Question: So I have seen the many other posts on this, and I think I have tried almost all of them. I don't want this to be a duplicate, but I can't get a solution to my problem. I have a setup like this:

When I get to my Scroll View Controller, I can page over just fine, but I can also move the pictures around vertically. I think it has something to do with the NavigationBar forcing the ScrollView frame down, but still having the frame set to the full screen size. How do I prevent any vertical scrolling on the Scroll View View Controller? My .m is below:
'''
- (void)viewDidLoad
{
[super viewDidLoad];
// Do any additional setup after loading the view.
self.navigationController.navigationBarHidden = NO;
i = 0;
_PhotoBundle = [[NSBundle mainBundle] pathsForResourcesOfType:@".jpg"inDirectory:@"Dog_Images"];
_PhotoArray = [[NSMutableArray alloc] initWithCapacity:_PhotoBundle.count];
for (NSString* path in _PhotoBundle)
{
[_PhotoArray addObject:[UIImage imageWithContentsOfFile:path]];
}
for (int x = 0; x < _PhotoArray.count; x++)
{
CGRect frame;
frame.origin.x = self.mainScroll.frame.size.width * x;
frame.origin.y = 0;
frame.size = self.mainScroll.frame.size;
UIImage *nextImg = [[UIImage alloc] init];
nextImg = [_PhotoArray objectAtIndex:x];
UIImageView *nextIV = [[UIImageView alloc] initWithFrame:frame];
[nextIV setImage:nextImg];
[self.mainScroll addSubview:nextIV];
//NSLog(@"Pass %d", x);
}
self.mainScroll.contentSize = CGSizeMake(self.mainScroll.frame.size.width * _PhotoArray.count, self.mainScroll.frame.size.height);
}
'''
Thank you very much!!
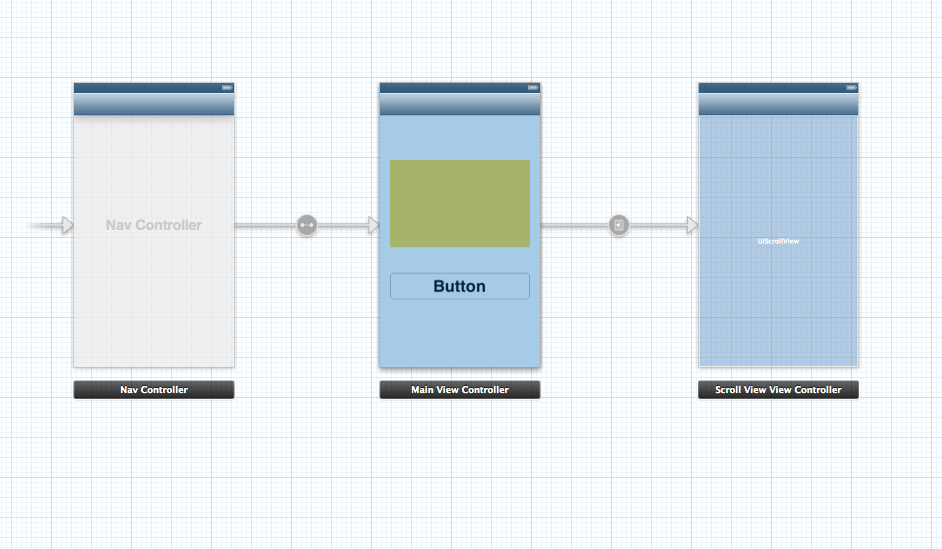
Answer: So I found a post that explained it perfectly:
<URL>
When I change my
'''
CGSizeMake(self.mainScroll.frame.size.width * _PhotoArray.count, self.mainScroll.frame.size.height);
'''
to
'''
CGSizeMake(self.mainScroll.frame.size.width * _PhotoArray.count, 1.0);
'''
It makes the contentSize from being larger than the bounds... Something that I have read about, but did not fully understand. I hope this helps someone else who is stuck with this...